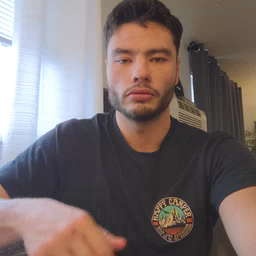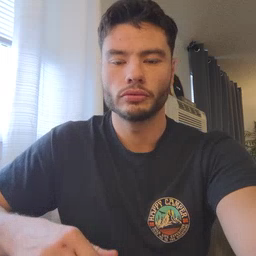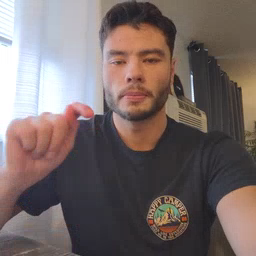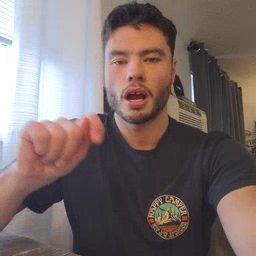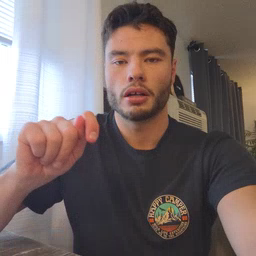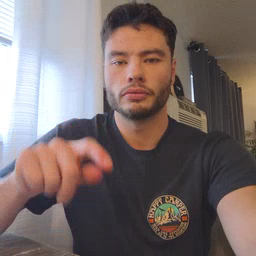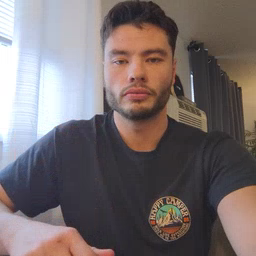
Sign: potty